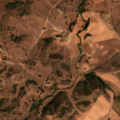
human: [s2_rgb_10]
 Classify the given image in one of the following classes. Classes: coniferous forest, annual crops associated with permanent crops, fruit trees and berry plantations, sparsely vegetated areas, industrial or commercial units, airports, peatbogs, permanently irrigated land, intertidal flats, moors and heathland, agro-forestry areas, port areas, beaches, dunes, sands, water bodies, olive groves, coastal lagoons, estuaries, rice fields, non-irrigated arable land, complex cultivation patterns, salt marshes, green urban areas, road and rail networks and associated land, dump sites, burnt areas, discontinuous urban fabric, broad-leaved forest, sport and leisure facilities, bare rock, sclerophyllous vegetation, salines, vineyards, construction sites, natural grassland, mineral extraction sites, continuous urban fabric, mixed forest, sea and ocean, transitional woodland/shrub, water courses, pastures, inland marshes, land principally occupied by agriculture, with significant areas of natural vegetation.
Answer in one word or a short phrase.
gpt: non-irrigated arable land, pastures, agro-forestry areas, broad-leaved forest, transitional woodland/shrub